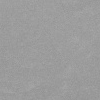
Atmospheric dust classification: dusty